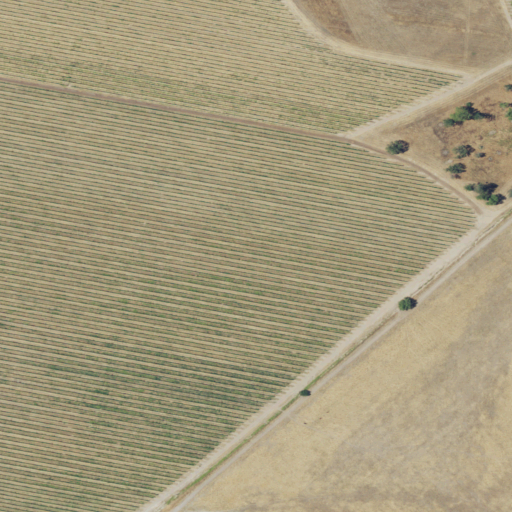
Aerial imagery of valley in California named Barrell Canyon containing cultivated crops, grassland, and open development